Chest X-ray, AP view. Patient: 73 years old, sex F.
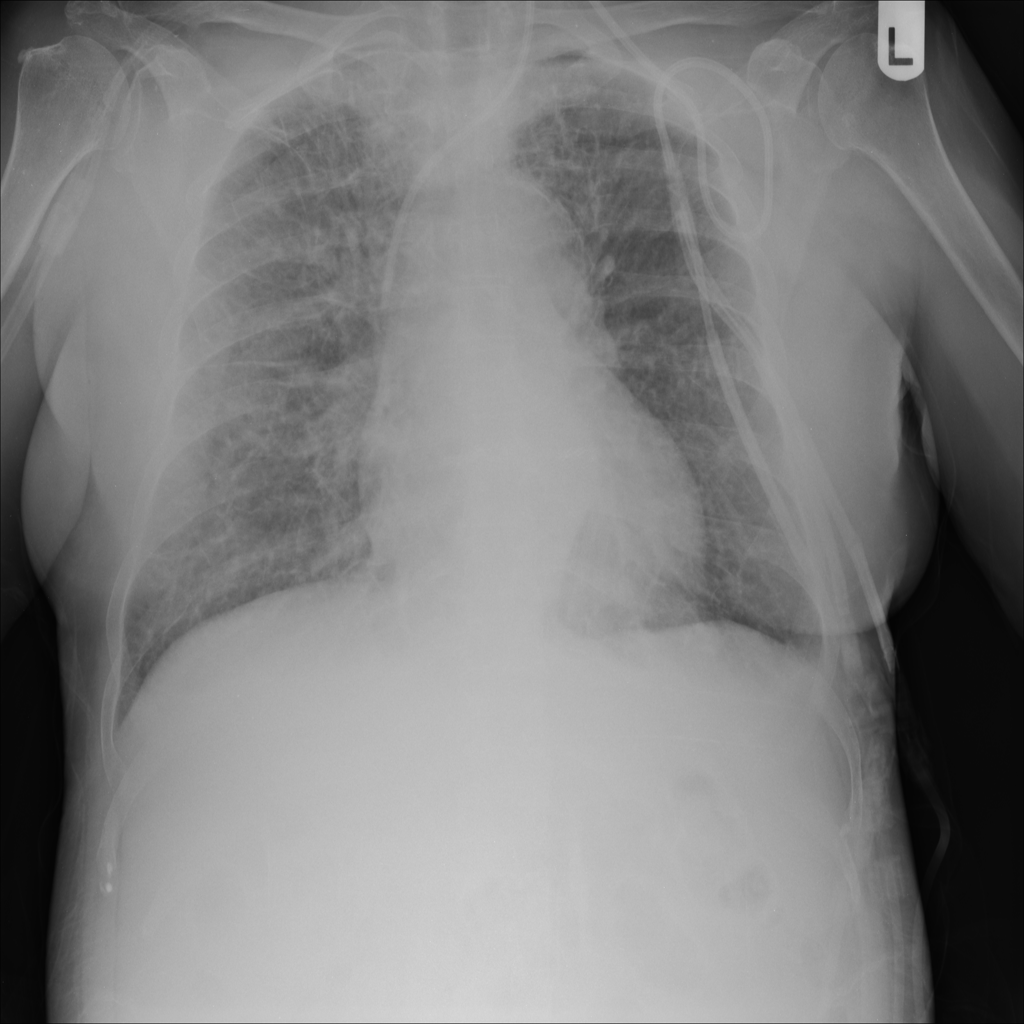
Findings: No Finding